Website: macys
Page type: customer-info-address
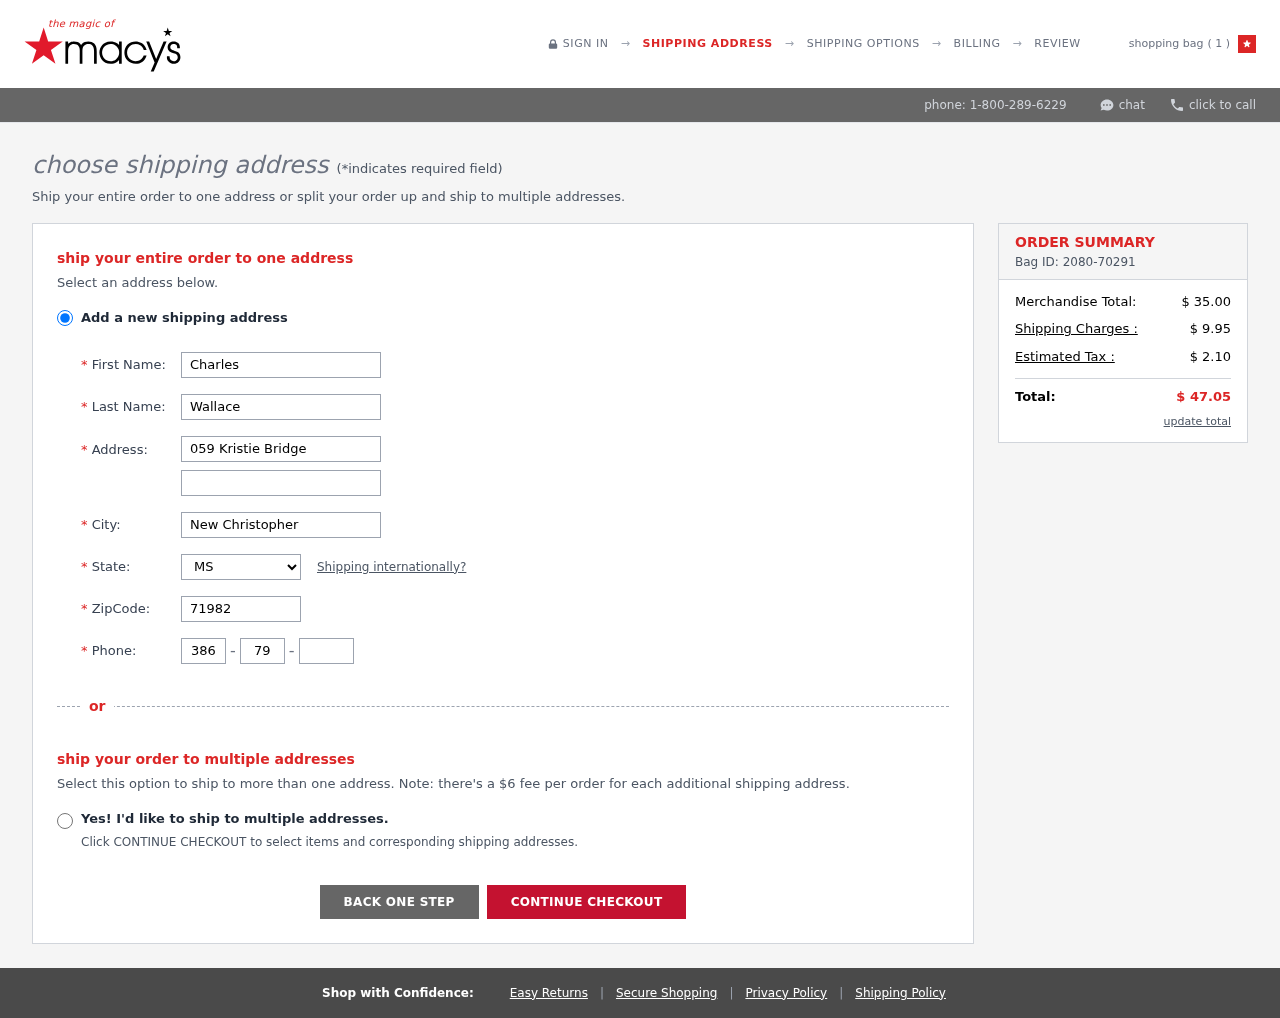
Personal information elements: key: PII_CITY
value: New Christopher
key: PII_FIRSTNAME
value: Charles
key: PII_LASTNAME
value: Wallace
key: PII_PHONE_AREA
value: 386
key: PII_PHONE_PREFIX
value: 797
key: PII_PHONE_SUFFIX
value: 1684
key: PII_POSTCODE
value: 71982
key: PII_STATE_ABBR
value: MS
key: PII_STREET
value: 059 Kristie Bridge
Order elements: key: ORDER_NUM_ITEMS
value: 1
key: ORDER_ID
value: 2080-70291
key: ORDER_SUBTOTAL
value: $ 35.00
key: ORDER_SHIPPING_COST
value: $ 9.95
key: ORDER_TAX
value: $ 2.10
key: ORDER_TOTAL
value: $ 47.05